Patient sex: M
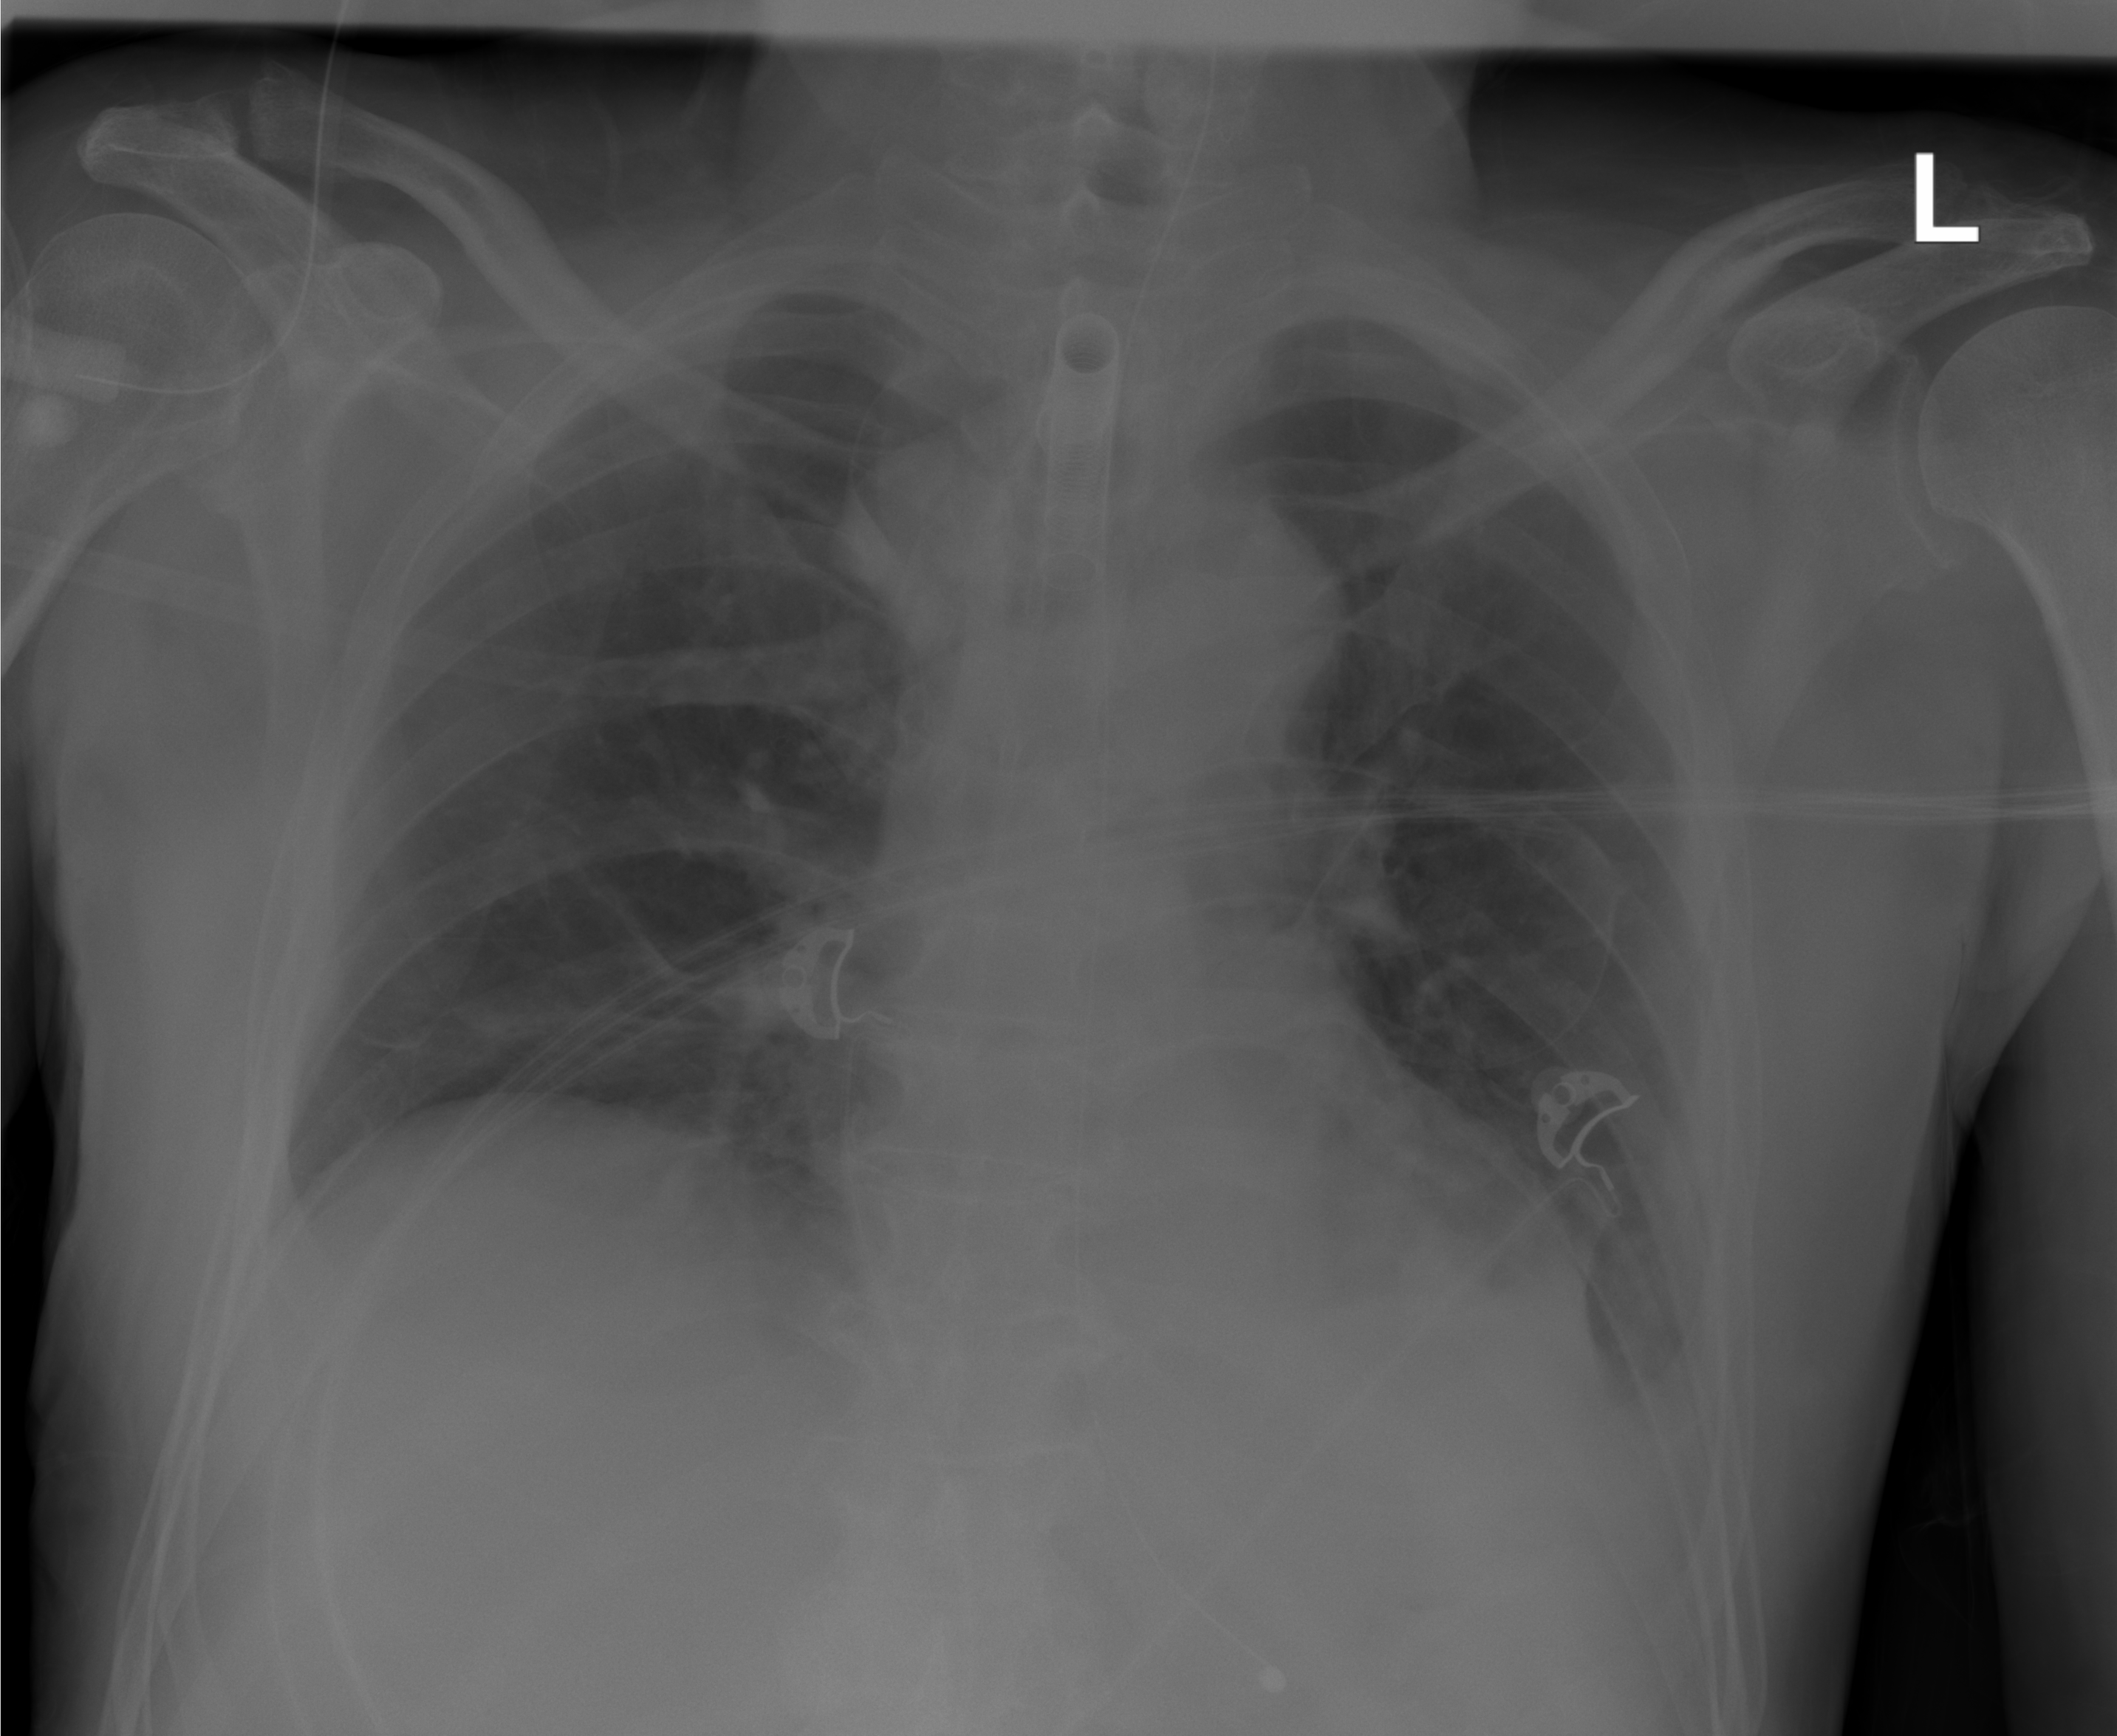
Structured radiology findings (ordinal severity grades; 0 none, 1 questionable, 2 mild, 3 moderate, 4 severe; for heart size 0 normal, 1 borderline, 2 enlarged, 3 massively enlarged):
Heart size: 0
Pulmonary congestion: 0
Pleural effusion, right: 0
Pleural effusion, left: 1
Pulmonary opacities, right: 0
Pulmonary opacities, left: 0
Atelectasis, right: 0
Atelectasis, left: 2